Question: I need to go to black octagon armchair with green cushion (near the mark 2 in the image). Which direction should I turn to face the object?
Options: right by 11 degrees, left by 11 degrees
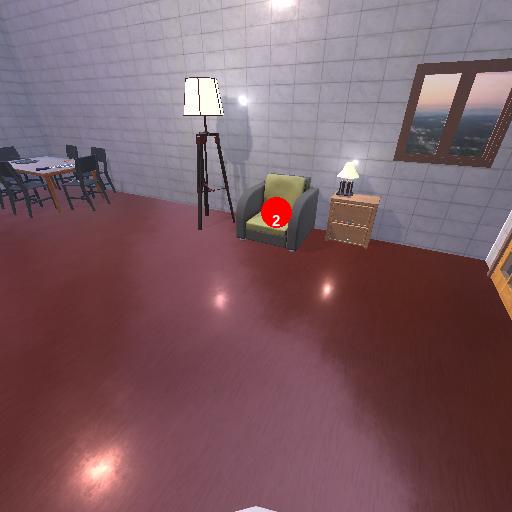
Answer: right by 11 degrees